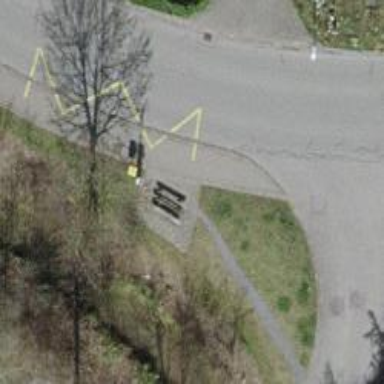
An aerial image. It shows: Bus stop with platform for public transport.